Field crop: maize
Growth stage: 2
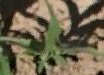
Species: maize